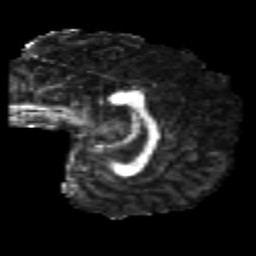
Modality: FA
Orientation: sagittal
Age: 26
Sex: male
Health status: healthy
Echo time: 0.074 s